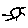
Label: sun